Field crop: maize
Growth stage: 1
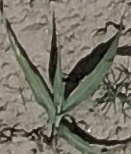
Species: sorghum